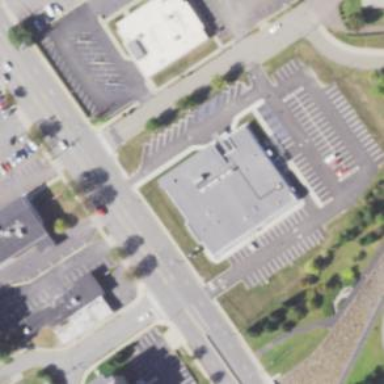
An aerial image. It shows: Building.